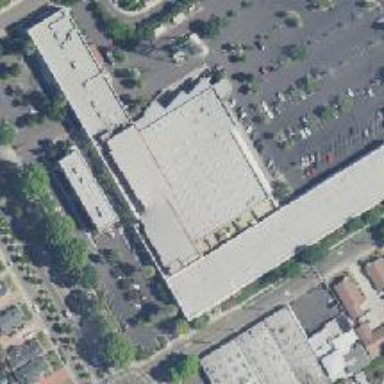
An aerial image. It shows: Supermarket.